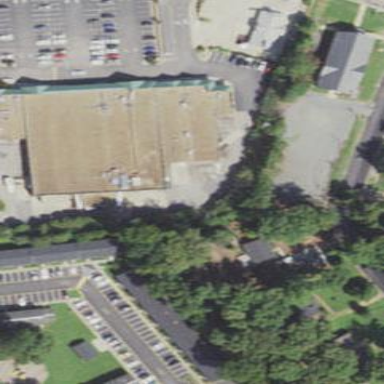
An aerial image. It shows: Supermarket building.